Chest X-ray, PA view. Patient: 40 years old, sex M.
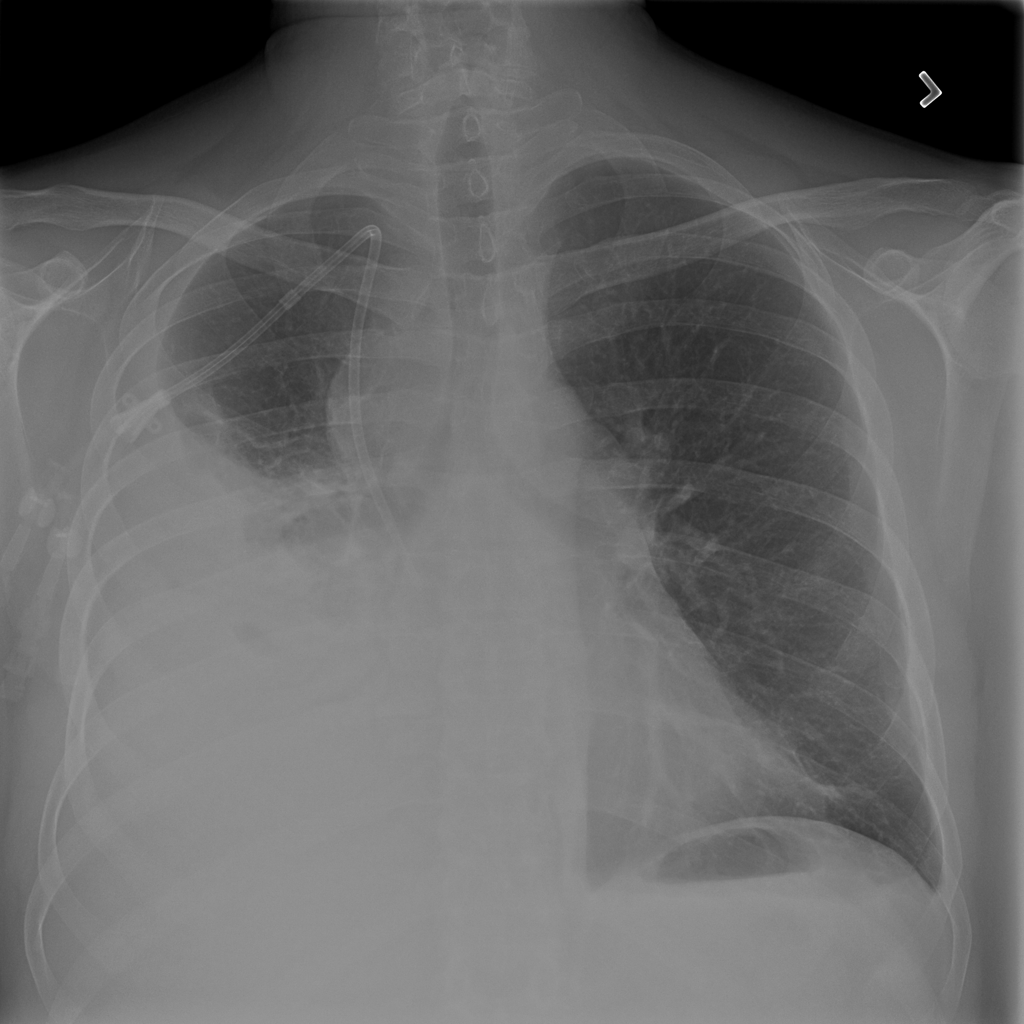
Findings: Effusion